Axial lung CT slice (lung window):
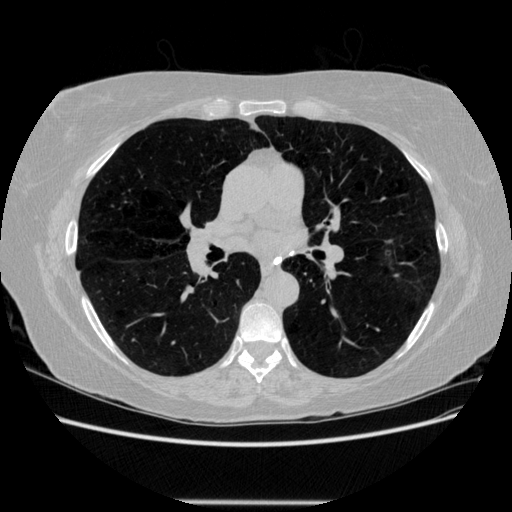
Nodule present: no